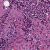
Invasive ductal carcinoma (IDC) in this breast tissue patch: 1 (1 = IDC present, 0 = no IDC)